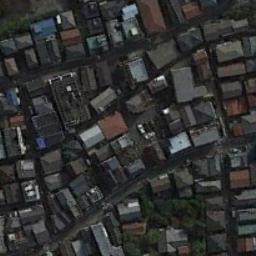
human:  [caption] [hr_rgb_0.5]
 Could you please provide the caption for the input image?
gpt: A dense residential area has lots of neatly arranged houses with different colors of roofs while some roads go through the residential area .

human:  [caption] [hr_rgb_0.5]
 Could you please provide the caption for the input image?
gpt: Some of the houses in the residential area are red .

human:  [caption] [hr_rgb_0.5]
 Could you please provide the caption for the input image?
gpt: There are many roads and neatly arranged houses and trees and many vehicles in densely populated areas .

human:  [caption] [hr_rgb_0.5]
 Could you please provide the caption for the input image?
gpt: The dense residential is next to the road with some cars .

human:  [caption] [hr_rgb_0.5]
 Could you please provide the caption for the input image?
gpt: There are buildings of different colors on a dense residential area .